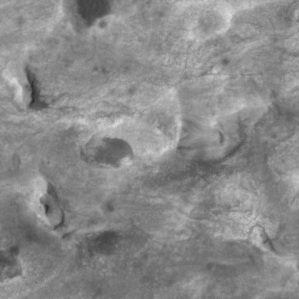
Label: non_frost